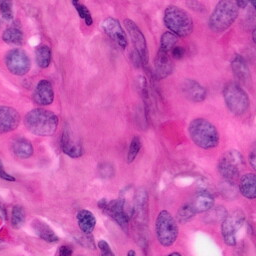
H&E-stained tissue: Pancreatic